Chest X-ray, PA view. Patient: 50 years old, sex M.
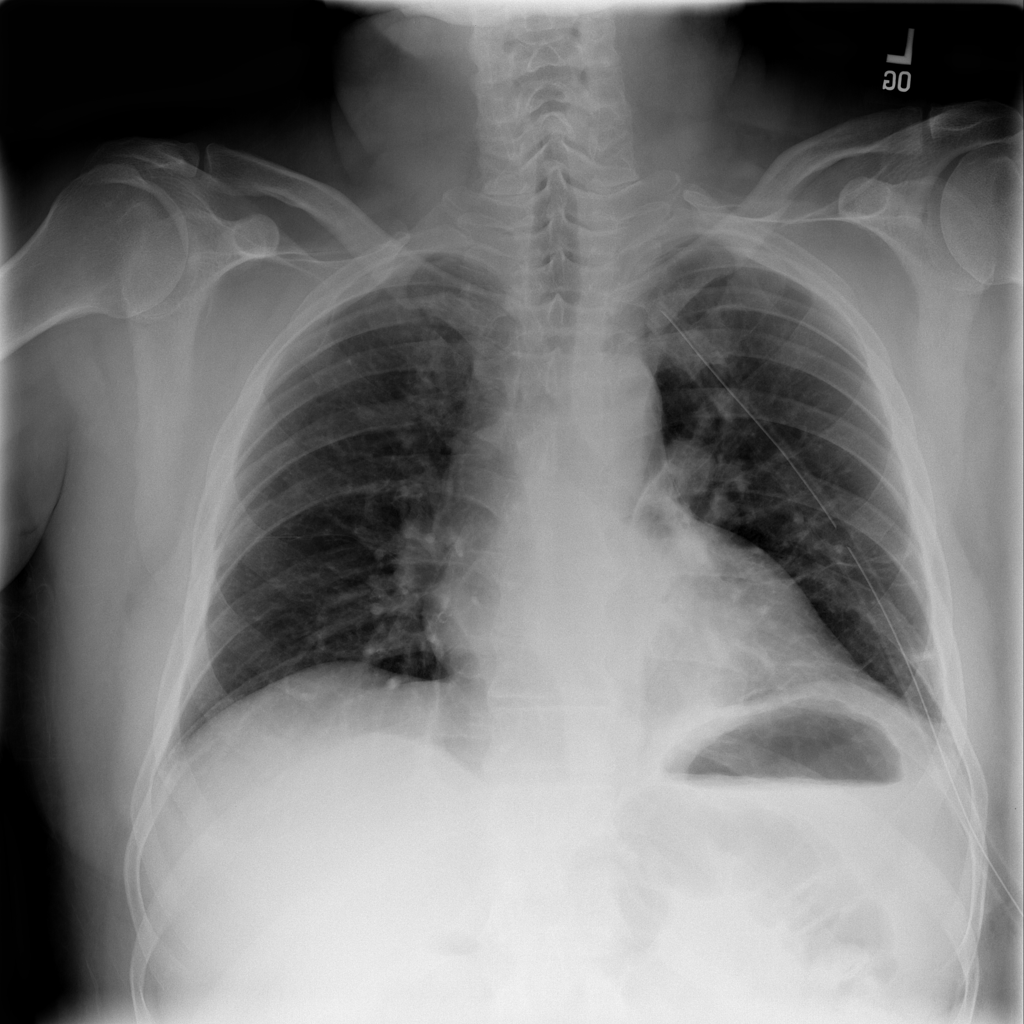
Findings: Atelectasis